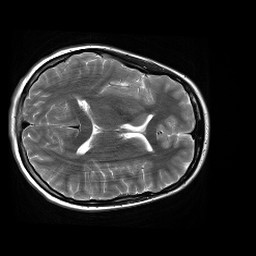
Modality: T2w
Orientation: axial
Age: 19
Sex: female
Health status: healthy
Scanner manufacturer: siemens
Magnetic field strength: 3 T
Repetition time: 4.01 s
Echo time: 0.116 s